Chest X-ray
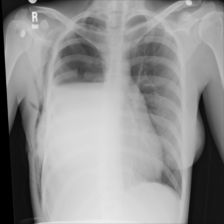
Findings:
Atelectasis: negative
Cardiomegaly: negative
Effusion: negative
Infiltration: negative
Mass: negative
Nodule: negative
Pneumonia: negative
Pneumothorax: negative
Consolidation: negative
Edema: negative
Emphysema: negative
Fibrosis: negative
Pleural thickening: negative
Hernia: negative